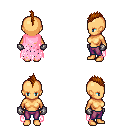
a pixel art fantasy rpg character, female body template, human, tanned skin, pink tattered cape, magenta pants, brunette mohawk hairstyle, metal gloves, four views (front, back, left, right), 2x2 character sprite sheet, small pixel art, hard edges, no anti-aliasing